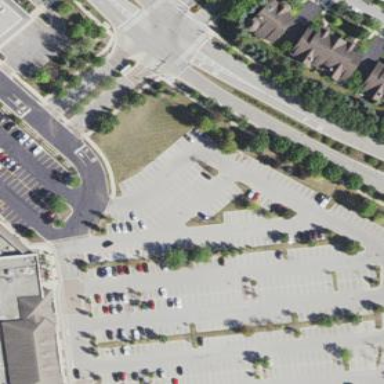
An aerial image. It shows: Retail area.